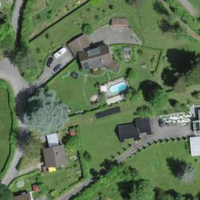
EUNIS habitat code: 55
Species observed at this site:
Carpinus betulus